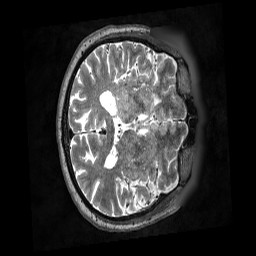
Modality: T2w
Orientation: axial
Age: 70
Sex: female